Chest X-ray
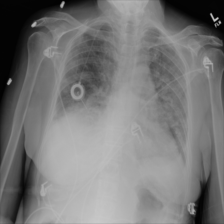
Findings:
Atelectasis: negative
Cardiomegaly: negative
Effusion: negative
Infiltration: positive
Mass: negative
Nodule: negative
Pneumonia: negative
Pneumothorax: negative
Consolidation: negative
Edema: negative
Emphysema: negative
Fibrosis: negative
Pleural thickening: negative
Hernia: negative